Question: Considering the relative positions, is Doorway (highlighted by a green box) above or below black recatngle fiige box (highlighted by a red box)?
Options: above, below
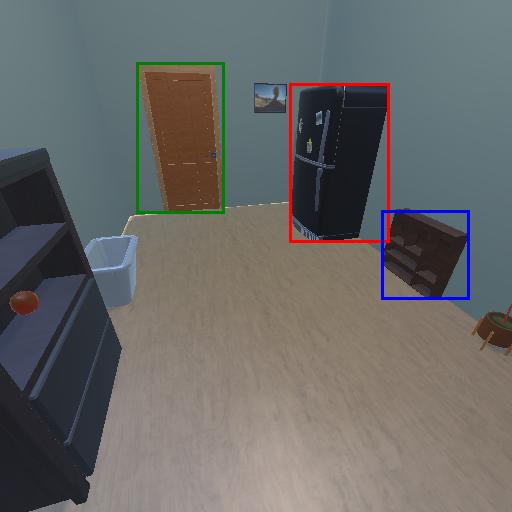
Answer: above